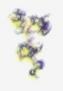
Label: Detritus